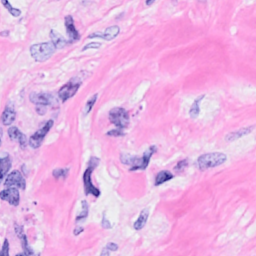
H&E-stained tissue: Breast